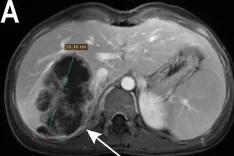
MRI evaluation during preoperative systemic treatment. Indicate the maximum diameter of the lesion located in the liver,. The maximum diameter of the lesion in. Were 10.16cm, 8.93cm, and 8.77cm.
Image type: radiology (mri)